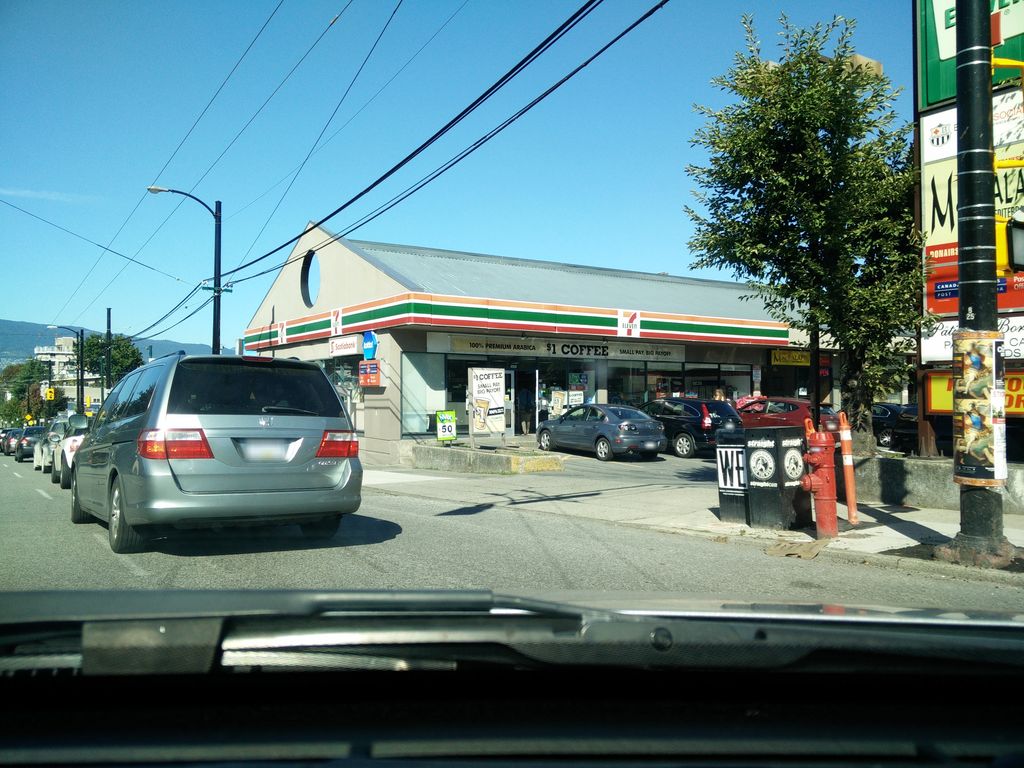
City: vancouver